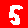
Digit: 5